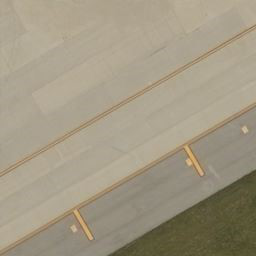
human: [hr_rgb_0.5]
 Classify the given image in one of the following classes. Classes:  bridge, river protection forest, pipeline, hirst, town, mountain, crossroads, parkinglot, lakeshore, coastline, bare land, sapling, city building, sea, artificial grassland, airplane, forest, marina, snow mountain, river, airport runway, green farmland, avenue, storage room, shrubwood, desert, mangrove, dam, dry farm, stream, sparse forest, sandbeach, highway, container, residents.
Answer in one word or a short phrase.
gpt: airport runway